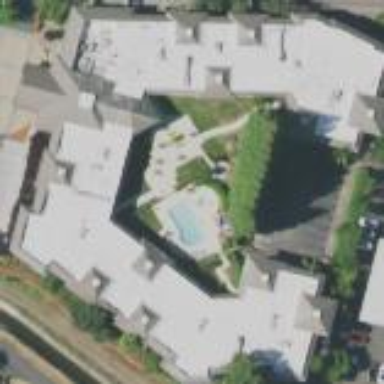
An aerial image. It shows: Hotel building.